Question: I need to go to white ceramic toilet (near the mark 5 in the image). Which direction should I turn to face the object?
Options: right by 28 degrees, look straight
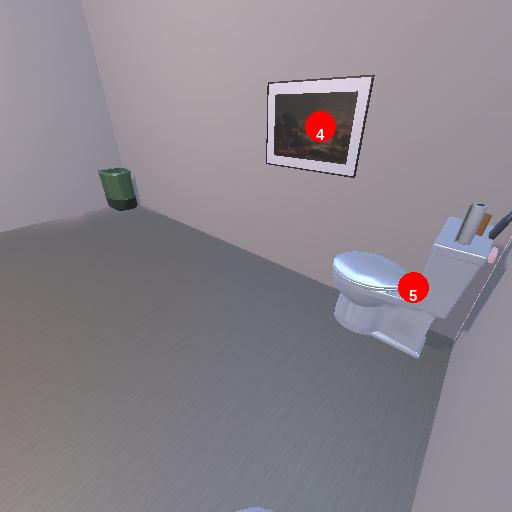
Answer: right by 28 degrees